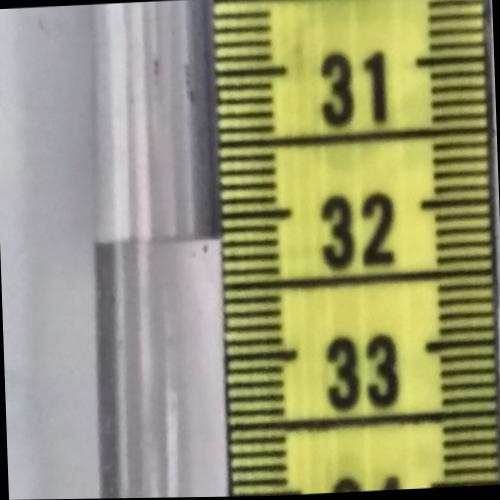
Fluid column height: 32.2 cm